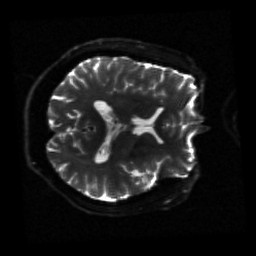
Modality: sbref
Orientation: axial
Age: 50
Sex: male
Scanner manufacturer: siemens
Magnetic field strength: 3 T
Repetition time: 3.23 s
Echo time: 0.0892 s